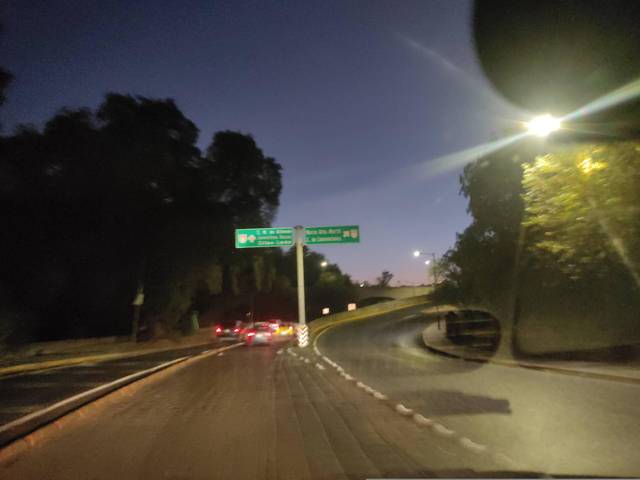
Region: Mexico
Coordinates: 21.01, -101.268